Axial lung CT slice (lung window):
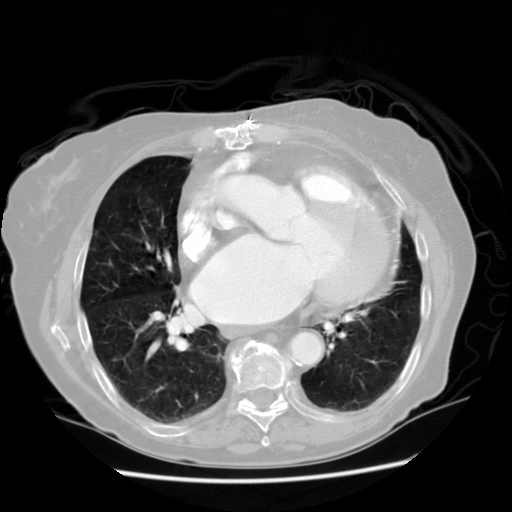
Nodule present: no